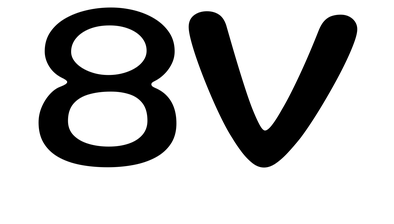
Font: Gluten_Regular